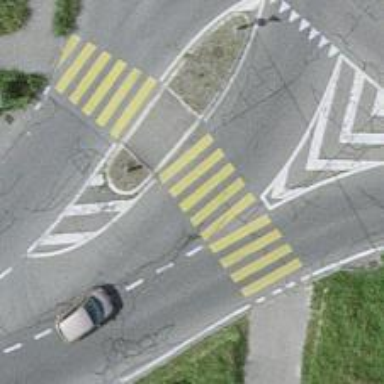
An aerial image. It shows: Marked crossing with pedestrian island.